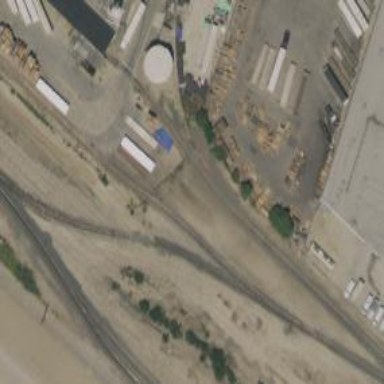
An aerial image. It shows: Abandoned railway.